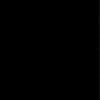
Label: dusty